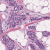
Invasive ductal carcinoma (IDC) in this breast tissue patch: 1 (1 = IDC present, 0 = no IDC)